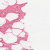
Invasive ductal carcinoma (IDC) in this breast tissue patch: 0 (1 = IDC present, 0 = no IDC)